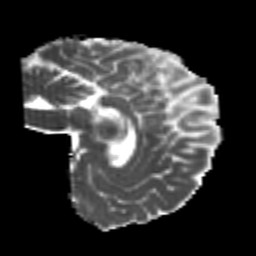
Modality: MD
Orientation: sagittal
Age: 20
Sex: female
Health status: healthy
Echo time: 0.074 s